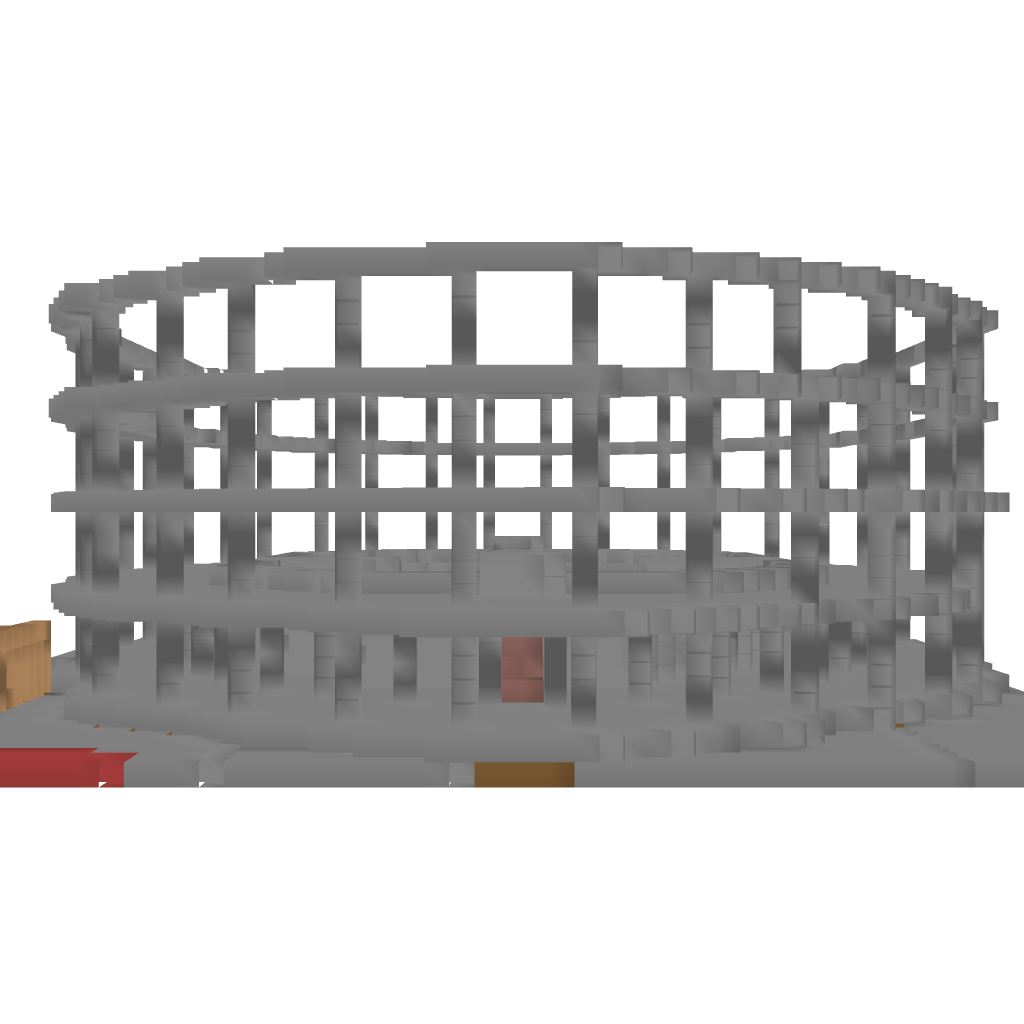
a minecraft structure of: Coliseum  high quality